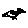
Label: bird